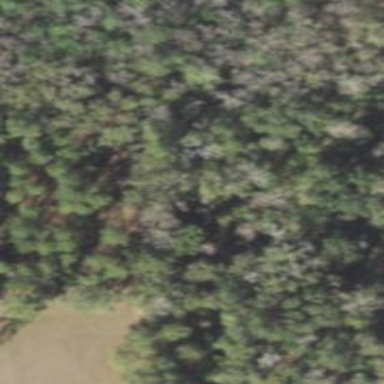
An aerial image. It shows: Mixed woodland with various types of leaves.